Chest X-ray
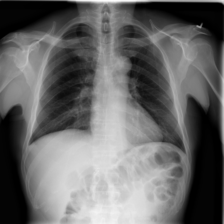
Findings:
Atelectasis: negative
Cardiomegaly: negative
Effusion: negative
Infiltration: negative
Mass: negative
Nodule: negative
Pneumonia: negative
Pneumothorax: negative
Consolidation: negative
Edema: negative
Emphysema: negative
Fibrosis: negative
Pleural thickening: negative
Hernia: negative